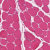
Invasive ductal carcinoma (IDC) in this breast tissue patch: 0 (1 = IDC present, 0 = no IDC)